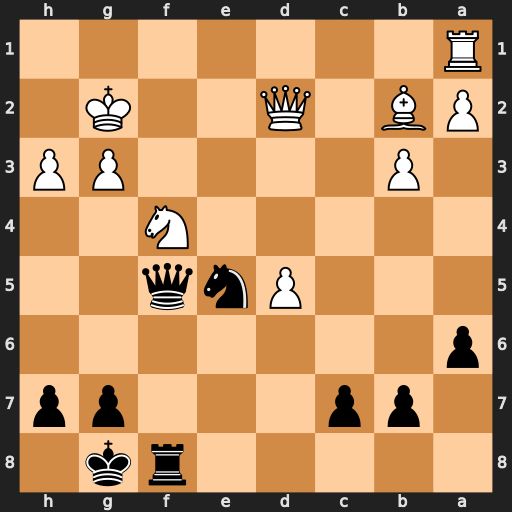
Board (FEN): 5rk1/1pp3pp/p7/3Pnq2/5N2/1P4PP/PB1Q2K1/R7
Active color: b
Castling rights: -
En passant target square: -
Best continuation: Qe4+ Kf2 Qf3+ Kg1 Qxg3+